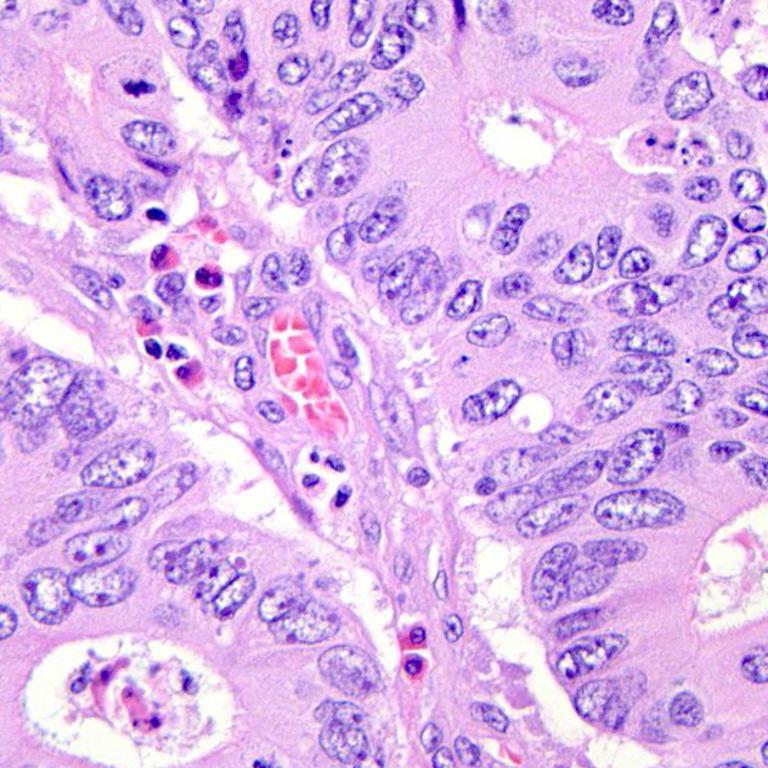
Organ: colon
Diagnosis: adenocarcinomas